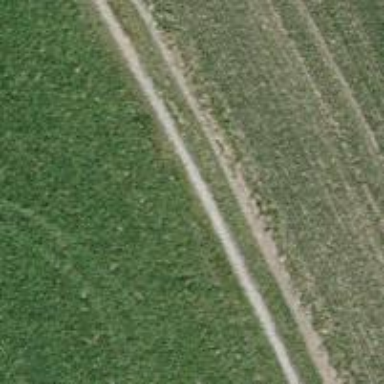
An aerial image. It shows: Grass track road with grade 5 tracktype.